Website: apple
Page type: customer-info-address
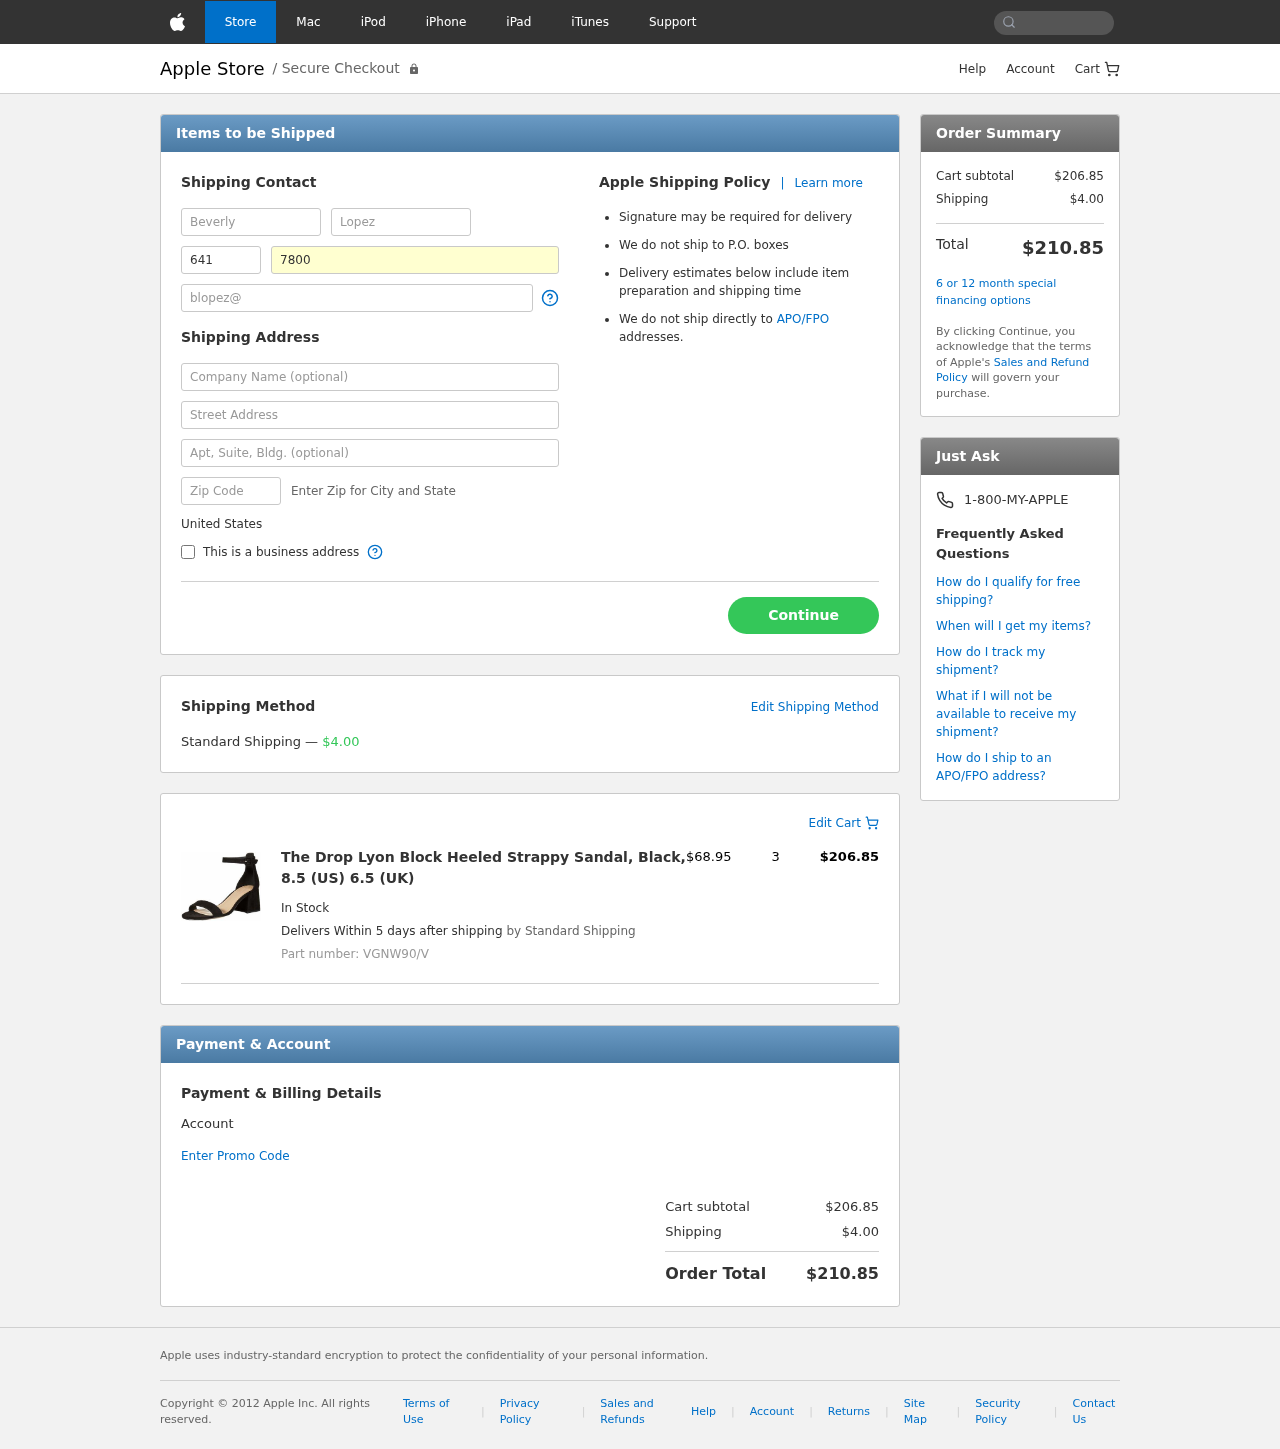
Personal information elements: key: PII_COUNTRY
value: United States
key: PII_FIRSTNAME
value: Beverly
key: PII_LASTNAME
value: Lopez
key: PII_PHONE_AREA
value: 641
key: PII_PHONE_LINE
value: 7800
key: PII_EMAIL
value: blopez@hotmail.com
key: PII_STREET
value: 7693 Peterson Shoal Apt. 687
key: PII_STREET2
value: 813 Ashley Mission Suite 226
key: PII_POSTCODE
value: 26770
Product elements: key: PRODUCT1_NAME
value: The Drop Lyon Block Heeled Strappy Sandal, Black, 8.5 (US) 6.5 (UK)
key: PRODUCT1_PRICE
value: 68.95
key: PRODUCT1_QUANTITY
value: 3
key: PRODUCT1_SKU
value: VGNW90/V
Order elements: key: ORDER_SHIPPING_COST
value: $4.00
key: ORDER_ITEM_TOTAL
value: $206.85
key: ORDER_SUBTOTAL
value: $206.85
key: ORDER_TOTAL
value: $210.85